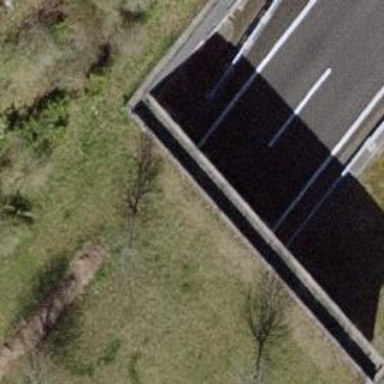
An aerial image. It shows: View of motorway.